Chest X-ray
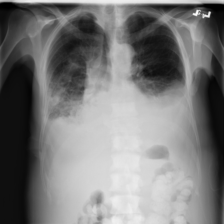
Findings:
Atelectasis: negative
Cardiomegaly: negative
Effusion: negative
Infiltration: negative
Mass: negative
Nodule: negative
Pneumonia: negative
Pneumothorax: negative
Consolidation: negative
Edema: negative
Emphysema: negative
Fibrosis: negative
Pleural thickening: negative
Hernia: negative